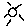
Label: sun